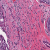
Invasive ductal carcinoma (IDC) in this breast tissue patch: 0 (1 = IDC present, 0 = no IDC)